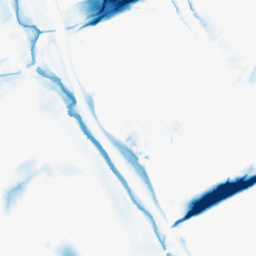
Category: morphological
Decomposition family: morphological_diamond
Decomposition parameters: operation: closing
radius: 20
Upsampling method: quintic
Upsampling parameters: scale: 8
Upsampling scale: 8